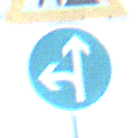
Verkehrszeichen: VorgeschriebeneFahrtrichtungGeradeausOderLinks
Zusatzzeichen oben: Arbeitsstelle
Umgebung: Outdoor, Special
Tageszeit: Midday
Wetter: PartlyCloudy
Licht: Natural
Jahreszeit: NotSpecified
Kontrast: HighContrast